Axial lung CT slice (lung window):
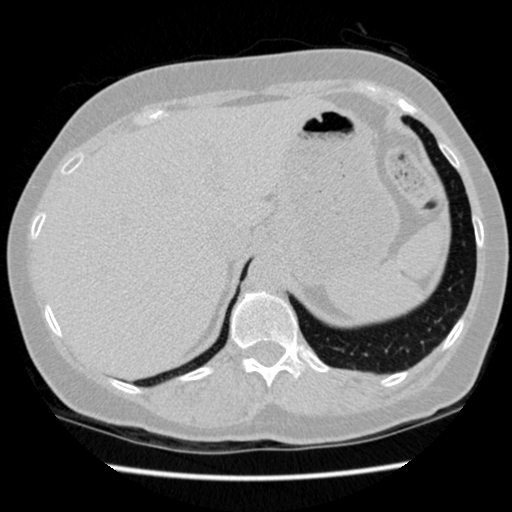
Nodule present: no